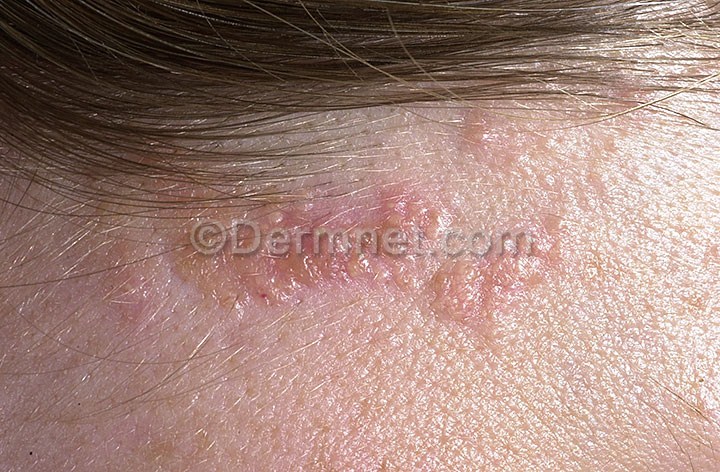
Disease: Seborrheic Keratoses and other Benign Tumors